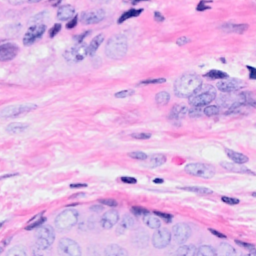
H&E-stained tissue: Breast